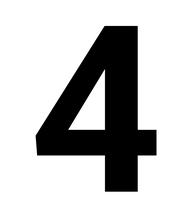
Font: Roboto_Bold